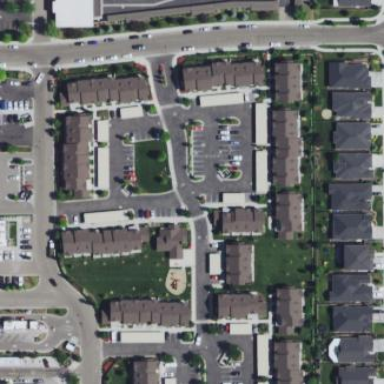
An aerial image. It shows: Residential area with apartments.